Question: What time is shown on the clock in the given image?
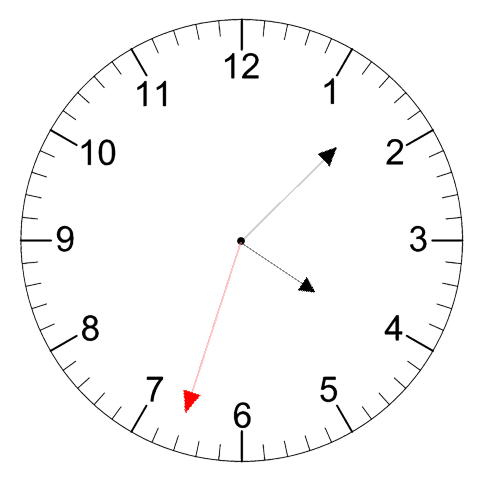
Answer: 04:07:33